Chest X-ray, AP view. Patient: 49 years old, sex M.
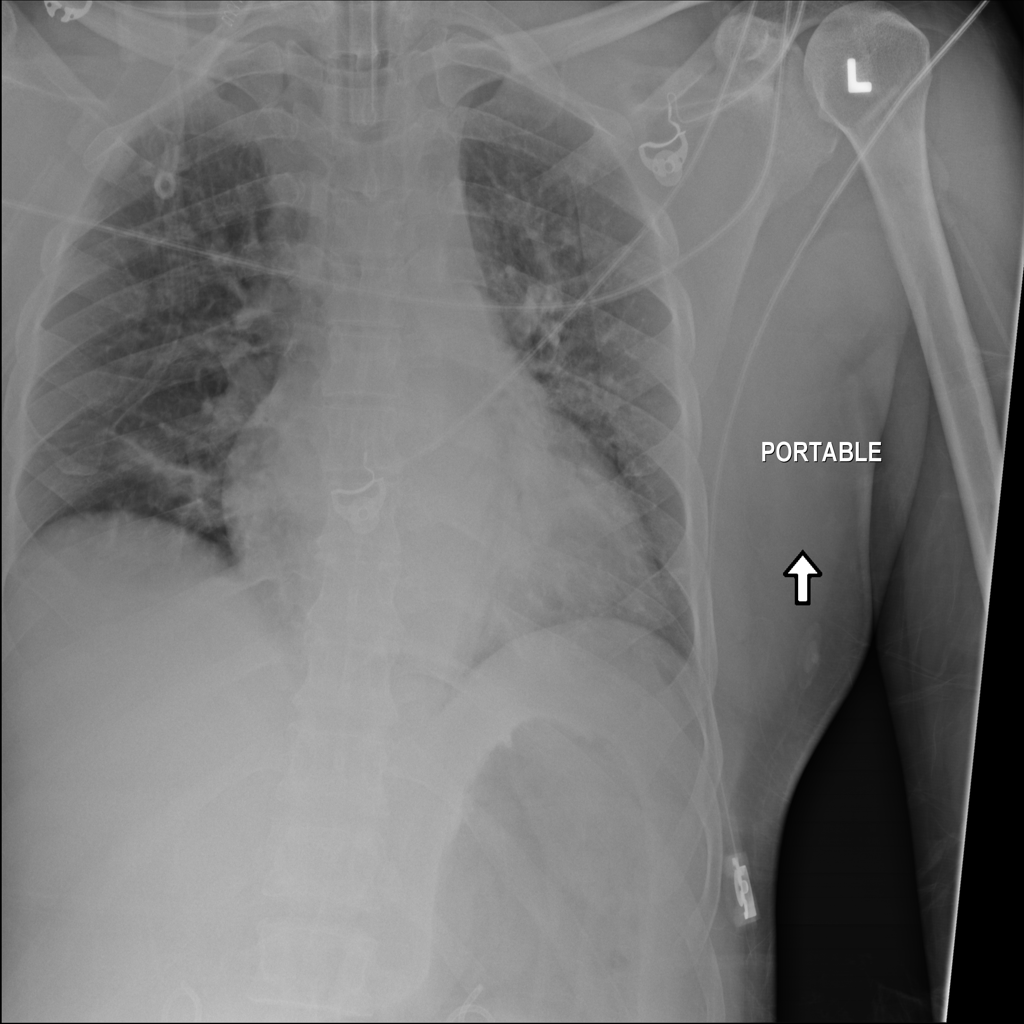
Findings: Atelectasis